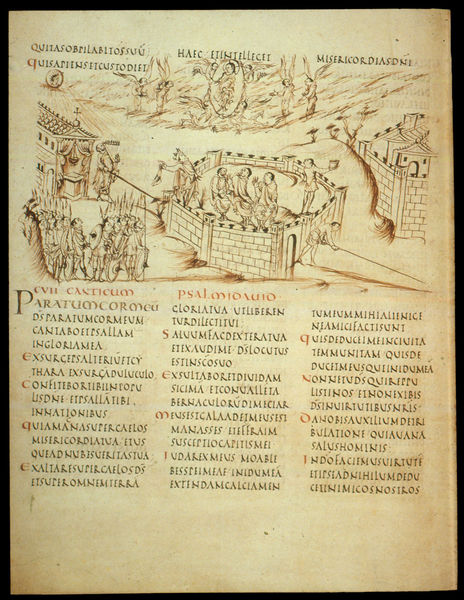
Titel: Utrecht Psalter
Standort: Herkunftsort: Reims (EU - F)
Institution: Utrecht, Universitätsbibliothek
Schlagwörter: feuer, kampf, zeichnung, alt, bild, kirche, engel, schrift, spalten, soldaten, tor, schild, buch, burg, kreuz, festung, seite, illustration, heer, buchseite, mauern, lanzen, handschrift, latein, burgmauer, mandorla, skriptorium, psalm, belagerung, maiuskel